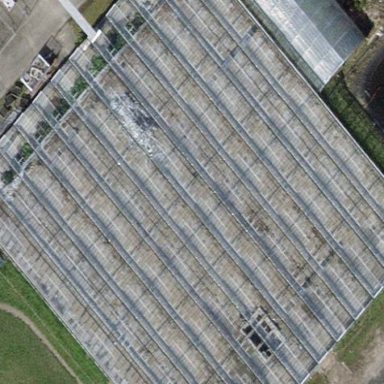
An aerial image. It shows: Greenhouse.